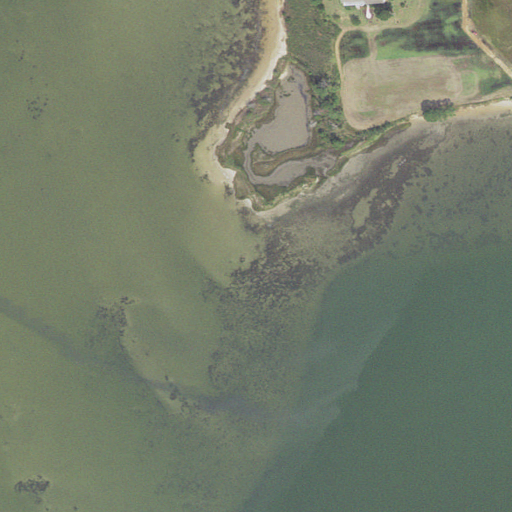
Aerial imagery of cape in Virginia named Monadox Point containing open water, herbaceous wetlands, cultivated crops, barren land, grassland, and low intensity development